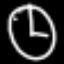
Label: clock